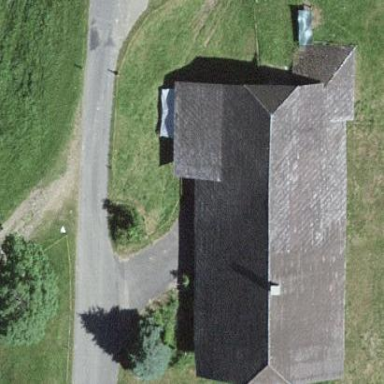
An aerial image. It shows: Farm building.